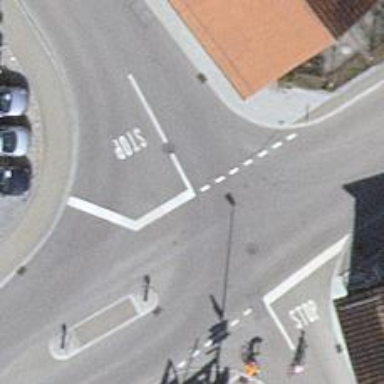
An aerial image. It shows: Road with stop sign.